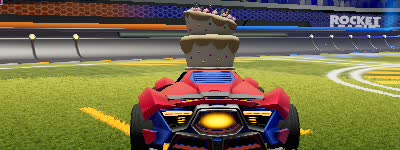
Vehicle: werewolf